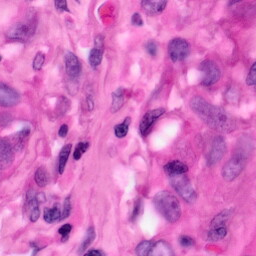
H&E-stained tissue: Pancreatic